Question: Given the supply, demand, and route table for this logistics problem, what is the minimum total cost? Please provide the answer as an integer.
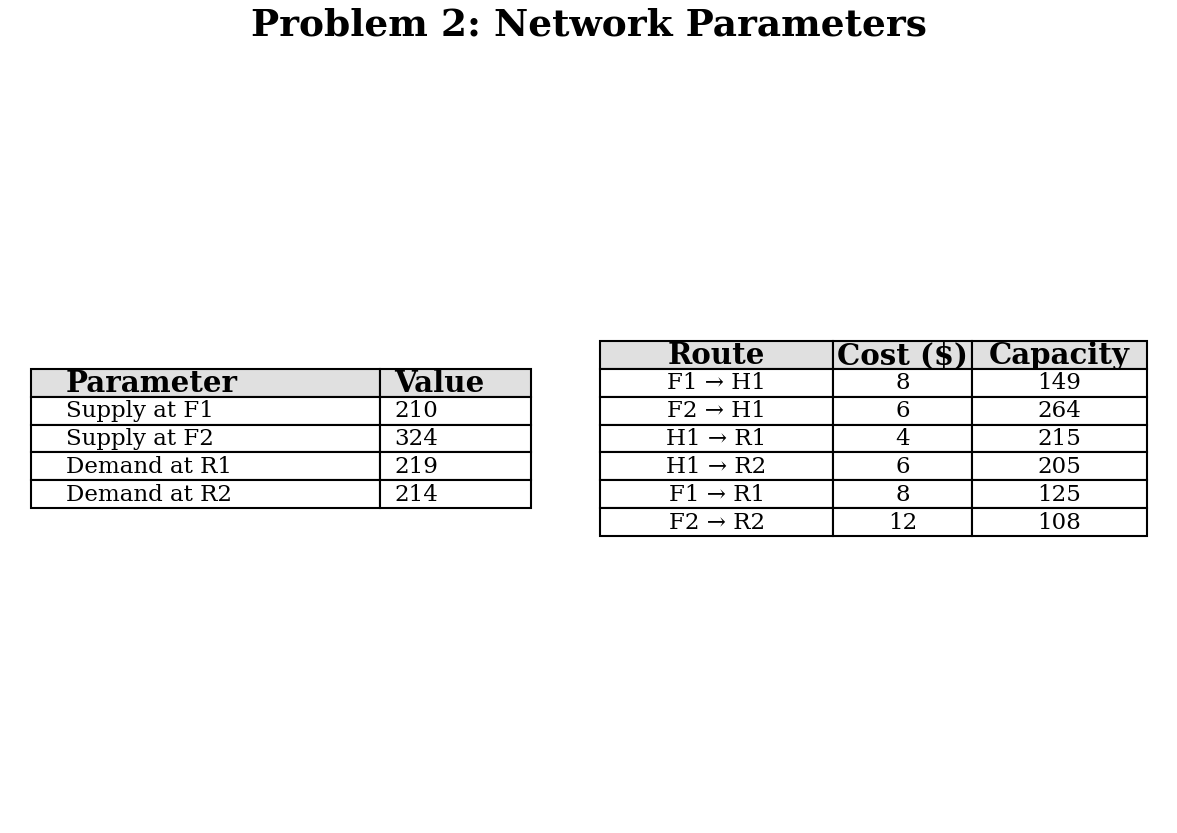
Answer: 4508